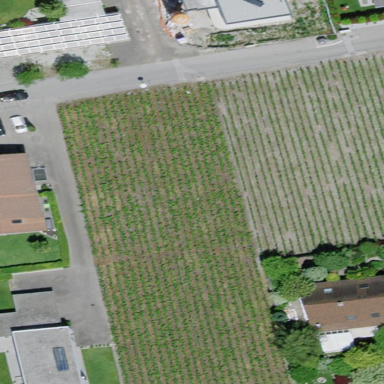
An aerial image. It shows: Vineyard with grape crops.